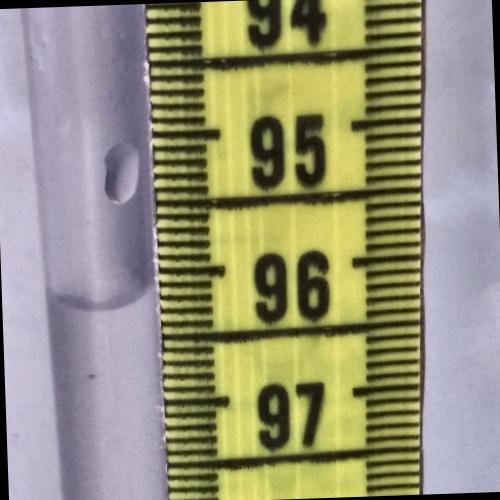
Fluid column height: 96.3 cm